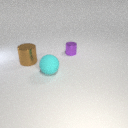
large brown metal cylinder behind large cyan rubber sphere